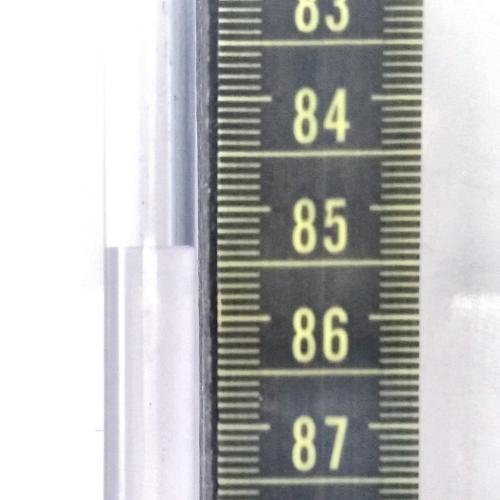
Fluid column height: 85.3 cm